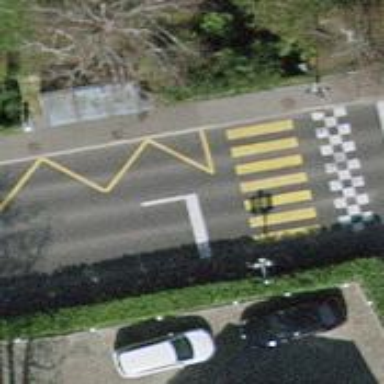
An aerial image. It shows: Secondary road with asphalt surface and traffic calming table.